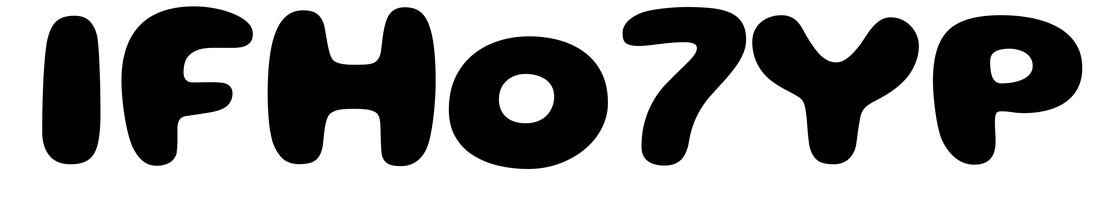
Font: Gluten_Bold